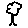
Label: tree